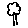
Label: tree